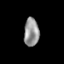
Tissue: skin
Cell type: Epithelial cells
Senescence score: 0.2854
Nuclear area (px): 414
Mean DAPI intensity: 150.203